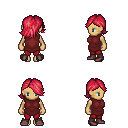
a pixel art fantasy rpg character, female body template, human, tanned skin, maroon tunic, red pants, ruby red swoop hairstyle, maroon shoes, four views (front, back, left, right), 2x2 character sprite sheet, small pixel art, hard edges, no anti-aliasing